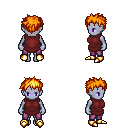
a pixel art fantasy rpg character, female body template, dark elf, purple skin, maroon tunic, magenta pants, light blonde bedhead hairstyle, gold boots, four views (front, back, left, right), 2x2 character sprite sheet, small pixel art, hard edges, no anti-aliasing